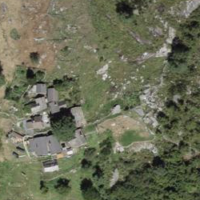
EUNIS habitat code: 32
Species observed at this site:
Omocestus rufipes
Gomphocerippus rufus